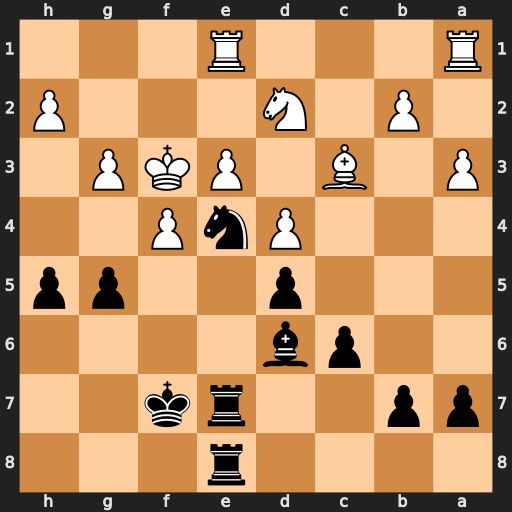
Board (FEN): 4r3/pp2rk2/2pb4/3p2pp/3PnP2/P1B1PKP1/1P1N3P/R3R3
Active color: b
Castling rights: -
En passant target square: -
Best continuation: g4+ Kg2 Nxc3 bxc3 Rxe3